Aerial crown-view tile of a tropical tree (Barro Colorado Island, Panama), acquired 20241014:
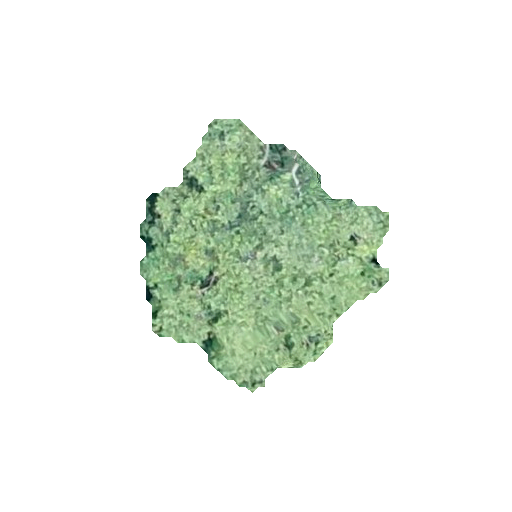
Species: Platypodium elegans
GBIF accepted scientific name: Platypodium elegans
Crown area: 66.638 m²